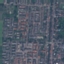
Land use / land cover: Residential